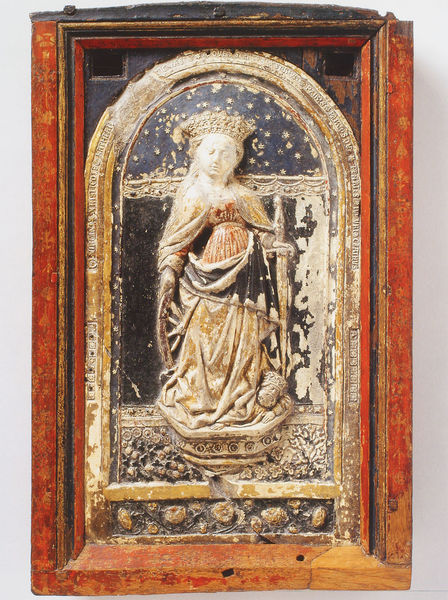
Titel: Hl. Katharina
Künstler: Judocus Vredis
Institution: Münster, Diözesanmuseum
Schlagwörter: blau, blätter, himmel, kopf, frau, holz, kleid, tür, blüten, rot, falten, stehen, bild, vorhang, gewand, gold, mantel, mutter, krone, relief, bogen, rad, könig, nagel, nägel, blut, stern, sterne, nd, schwert, altar, schnitzerei, mohr, heilig, maria, madonna, ikone, schrauben, köpfung, kofp, heilg